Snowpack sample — Loveland Pass, Silver Plume, Colorado, USA (2/11/26, 12:00 PM MST)
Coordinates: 39.663, -105.886
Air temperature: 35 °F
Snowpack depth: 82 cm
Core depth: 20 cm
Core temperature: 17.6 °F
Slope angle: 13°, slope face: 12°
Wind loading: high
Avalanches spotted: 1
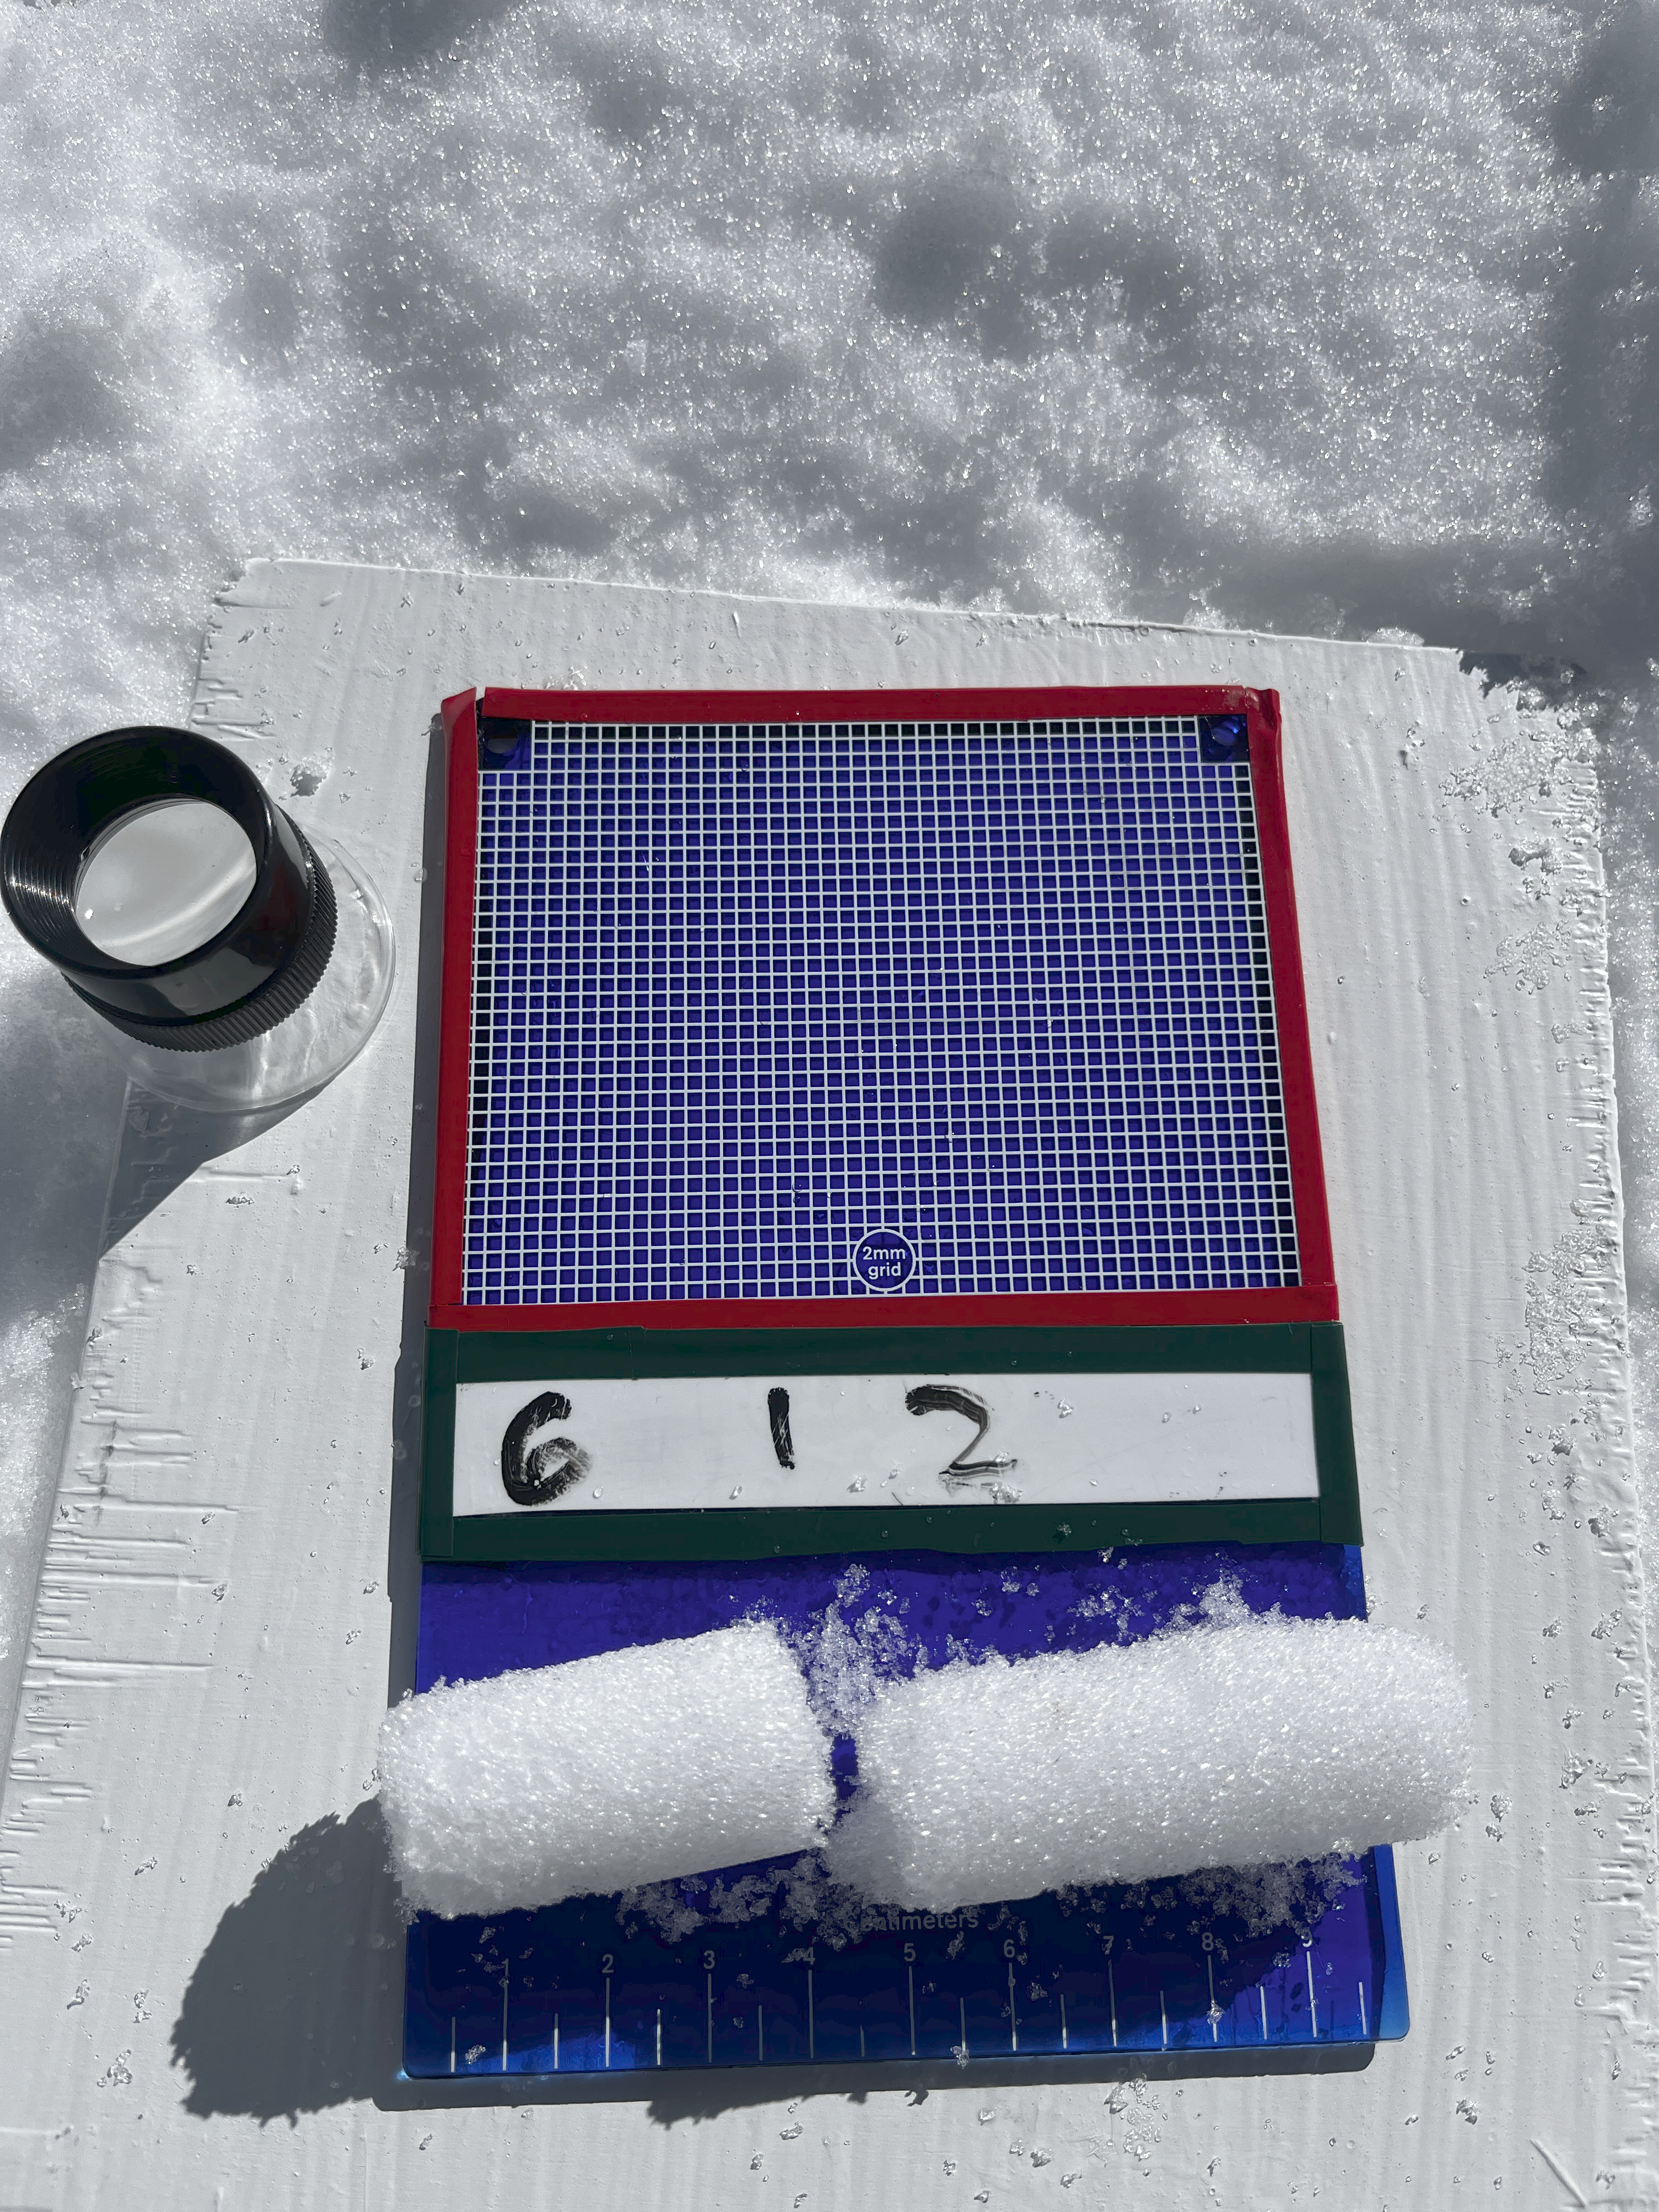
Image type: crystal_card
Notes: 1 small avalanche spotted on the north side of the bowl, lots of wind loading